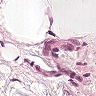
Metastatic tissue present: no